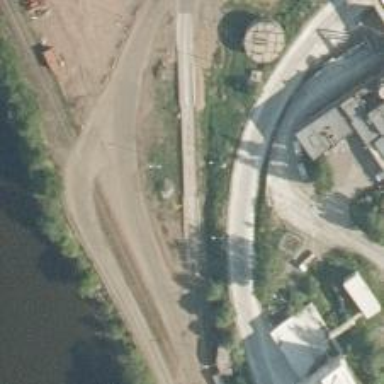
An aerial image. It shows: Weighbridge facility.